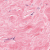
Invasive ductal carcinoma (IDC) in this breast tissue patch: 0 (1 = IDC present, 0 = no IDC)